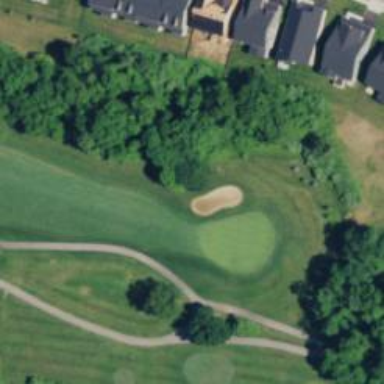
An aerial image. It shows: Golf hole.